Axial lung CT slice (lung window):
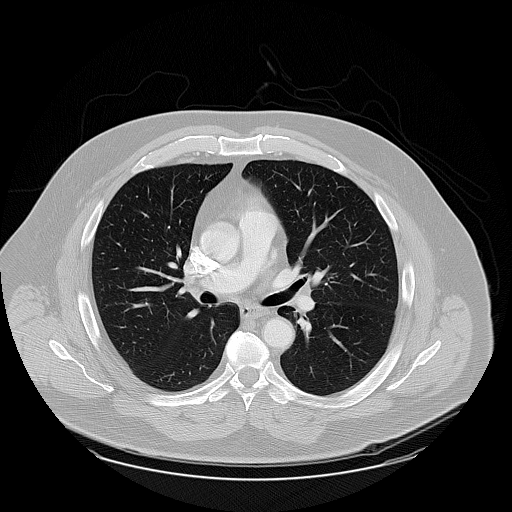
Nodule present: no